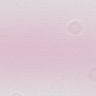
Metastatic tissue present: no